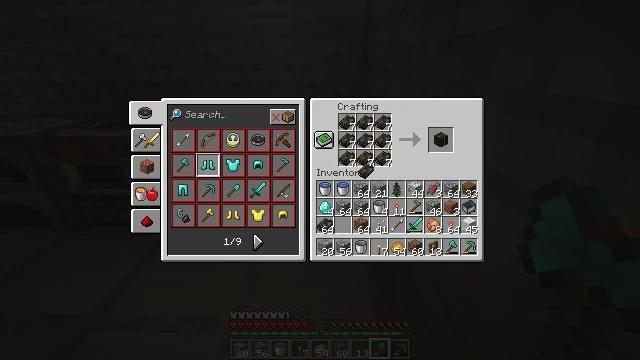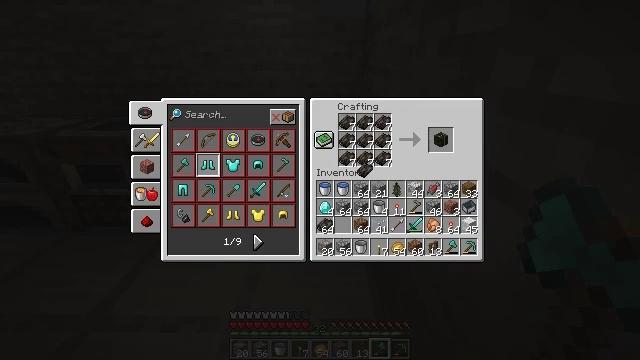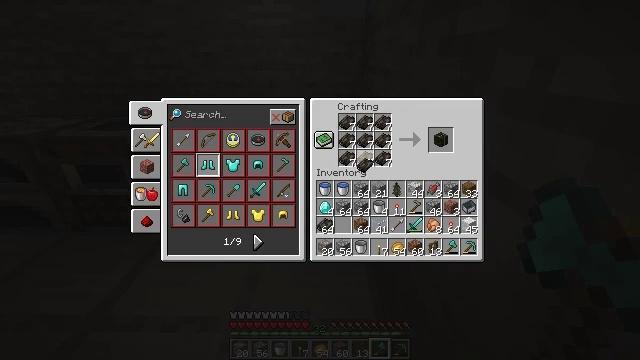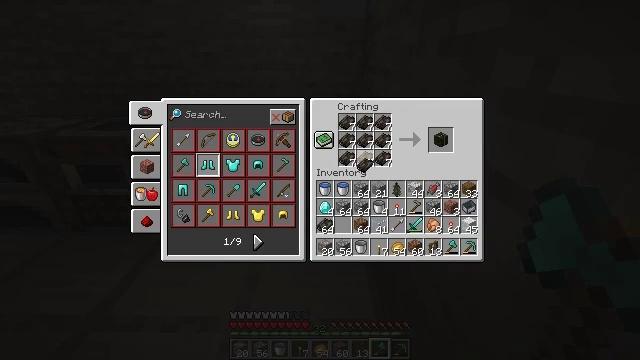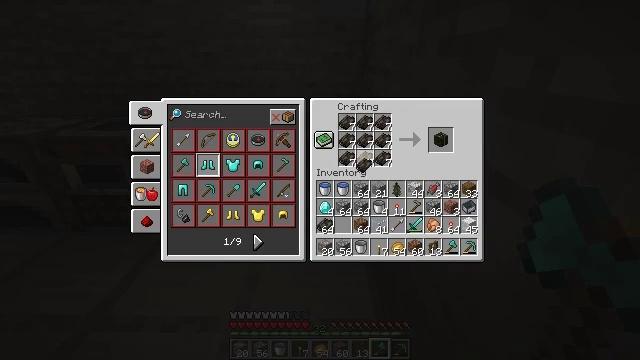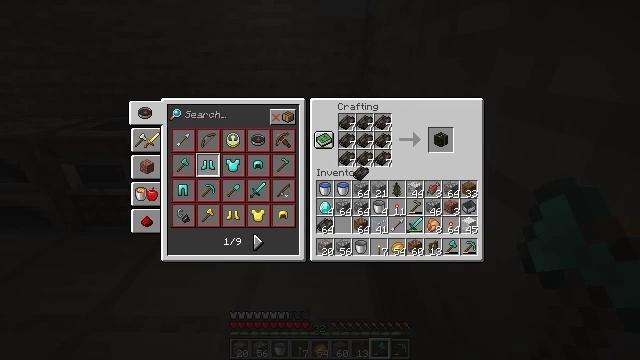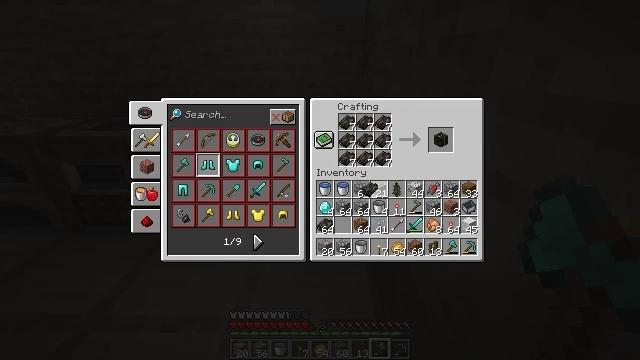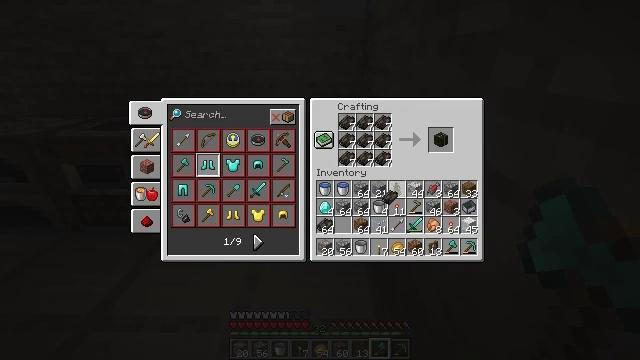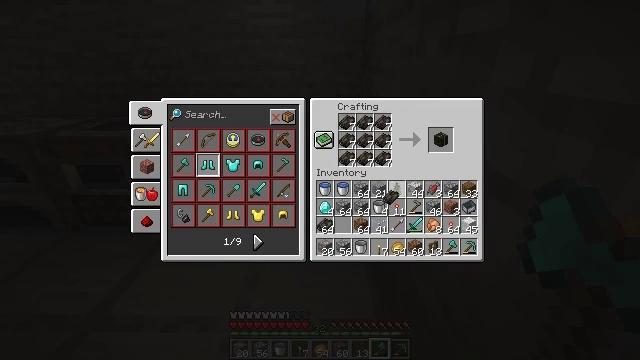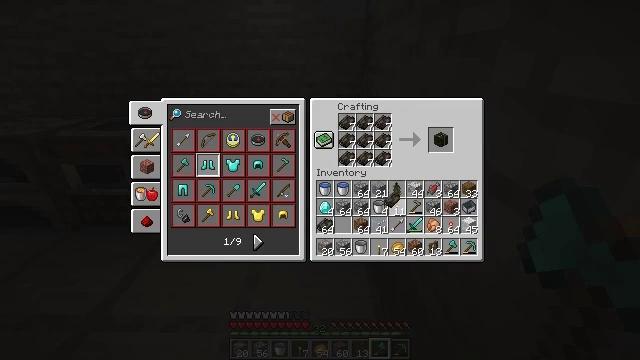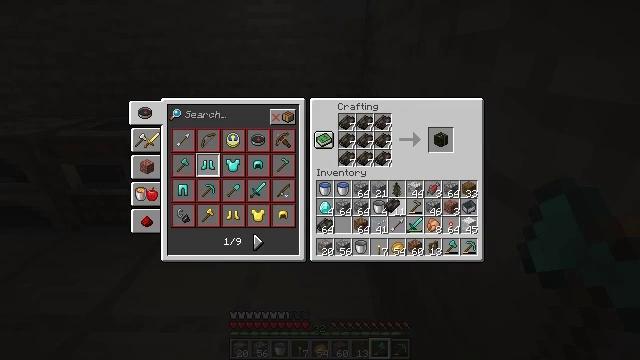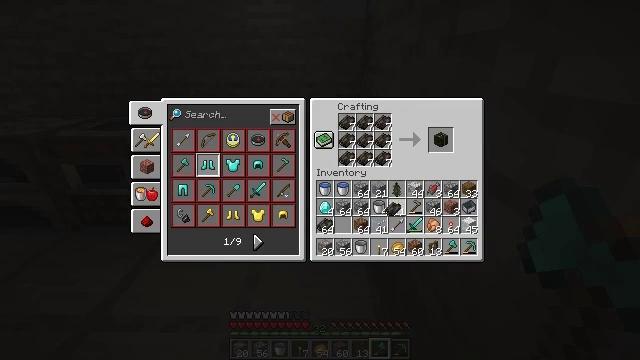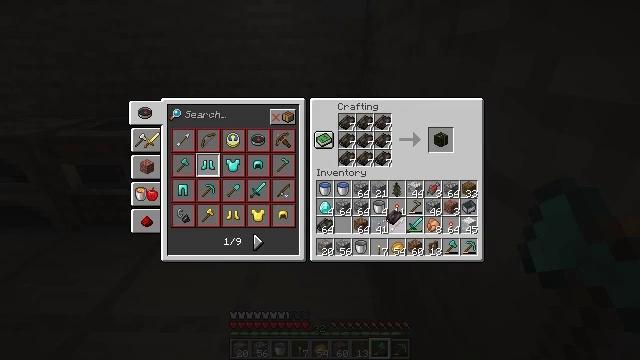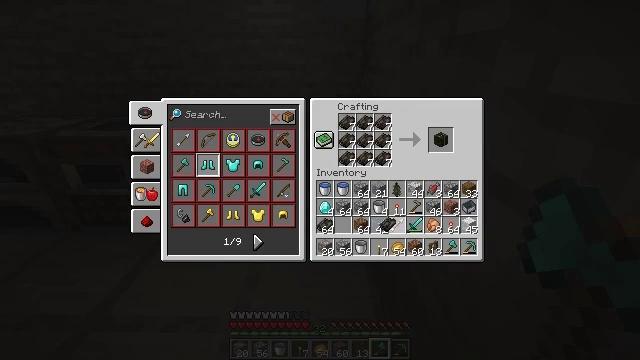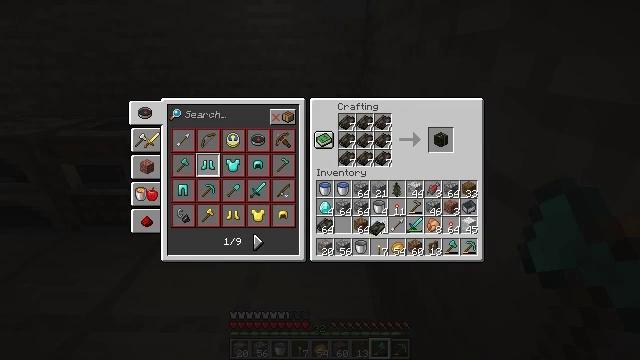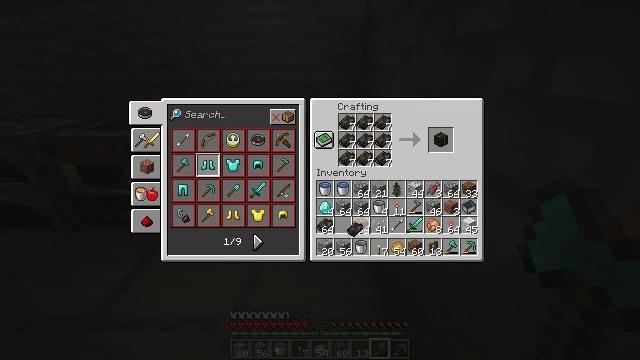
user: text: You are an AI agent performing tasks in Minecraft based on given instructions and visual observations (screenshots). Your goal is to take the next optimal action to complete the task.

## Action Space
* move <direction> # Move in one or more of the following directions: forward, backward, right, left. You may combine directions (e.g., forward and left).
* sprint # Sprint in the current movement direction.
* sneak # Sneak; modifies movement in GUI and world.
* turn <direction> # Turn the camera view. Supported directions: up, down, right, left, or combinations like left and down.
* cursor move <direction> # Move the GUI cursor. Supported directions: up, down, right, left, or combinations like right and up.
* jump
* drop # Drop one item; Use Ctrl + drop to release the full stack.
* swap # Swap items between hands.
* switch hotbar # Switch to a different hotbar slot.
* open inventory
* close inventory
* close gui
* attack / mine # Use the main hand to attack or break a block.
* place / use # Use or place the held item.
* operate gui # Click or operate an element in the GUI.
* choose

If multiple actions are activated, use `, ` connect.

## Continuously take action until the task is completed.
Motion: motion action
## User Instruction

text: Combine dried kelp in the crafting grid to make a dried kelp block.
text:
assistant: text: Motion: no_op
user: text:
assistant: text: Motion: no_op
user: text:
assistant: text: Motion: no_op
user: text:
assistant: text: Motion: no_op
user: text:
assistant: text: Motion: turn down
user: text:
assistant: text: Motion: turn right and down
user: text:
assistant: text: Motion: turn right and down
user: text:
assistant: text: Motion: no_op
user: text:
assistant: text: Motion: no_op
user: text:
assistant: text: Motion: no_op
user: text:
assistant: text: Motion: no_op
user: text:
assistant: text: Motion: turn down
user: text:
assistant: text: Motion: turn down
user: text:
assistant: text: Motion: turn left
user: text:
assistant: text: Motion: turn left
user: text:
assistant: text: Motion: no_op
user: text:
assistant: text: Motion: no_op
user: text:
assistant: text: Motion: no_op
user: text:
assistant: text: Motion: no_op
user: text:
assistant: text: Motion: no_op
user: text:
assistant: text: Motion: no_op
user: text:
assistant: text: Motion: no_op
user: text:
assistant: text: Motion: no_op
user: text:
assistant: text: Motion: attack / mine
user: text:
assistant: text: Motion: attack / mine
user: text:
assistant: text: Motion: no_op
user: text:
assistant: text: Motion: no_op
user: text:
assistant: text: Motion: no_op
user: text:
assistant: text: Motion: turn left
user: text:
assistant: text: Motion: no_op